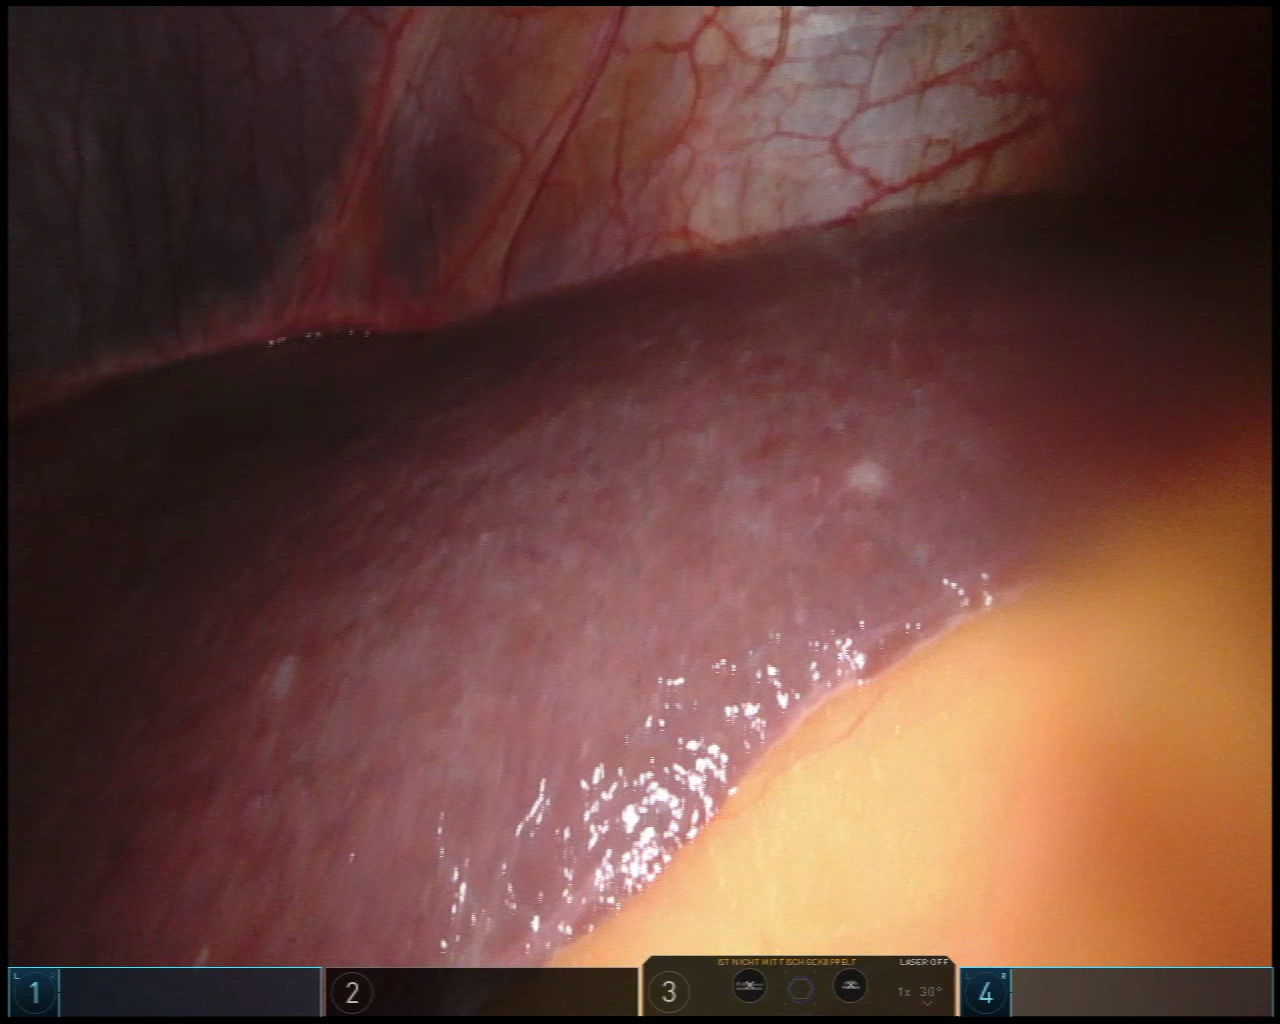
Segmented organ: liver
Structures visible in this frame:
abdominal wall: yes
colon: no
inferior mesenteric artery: no
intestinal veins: no
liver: yes
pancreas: no
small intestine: no
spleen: no
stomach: no
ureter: no
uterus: no
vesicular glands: no